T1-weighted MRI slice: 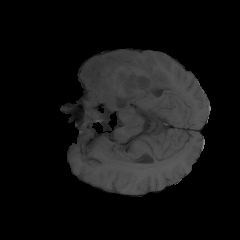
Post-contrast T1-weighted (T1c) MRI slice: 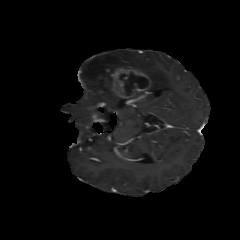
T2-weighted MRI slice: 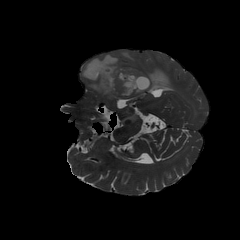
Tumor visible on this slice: yes